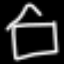
Label: square